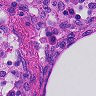
Metastatic tissue present: no